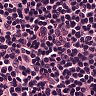
Metastatic tissue present: no